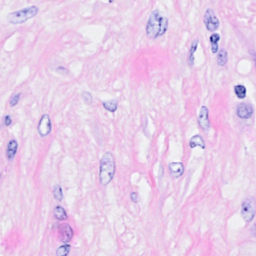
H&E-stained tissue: Breast